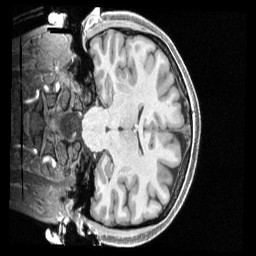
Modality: T1w
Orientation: coronal
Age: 25
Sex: female
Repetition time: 2.4 s
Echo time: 0.00222 s